Interaction volume radius: 5 \u00c5
Interaction volume height: 15 \u00c5
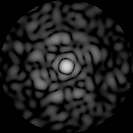
Disorder parameter: 0.8239